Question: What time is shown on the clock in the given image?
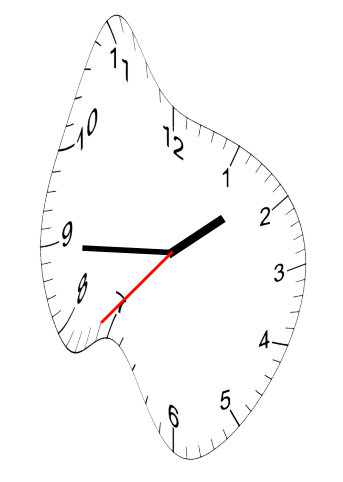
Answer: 01:44:37